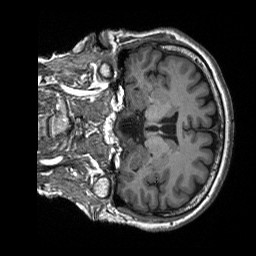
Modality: T1w
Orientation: coronal
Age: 59
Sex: female
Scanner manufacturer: siemens
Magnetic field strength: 3 T
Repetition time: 2.4 s
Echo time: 0.00226 s